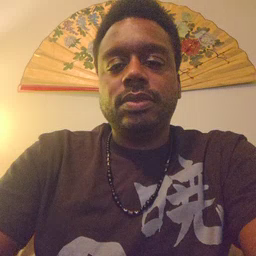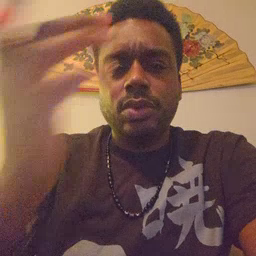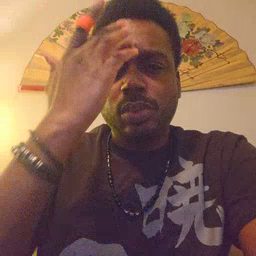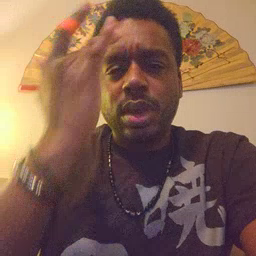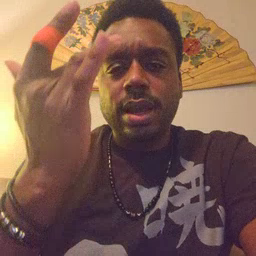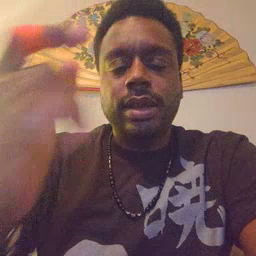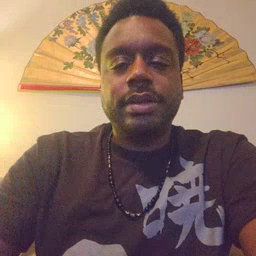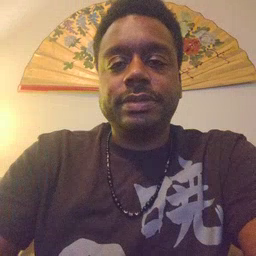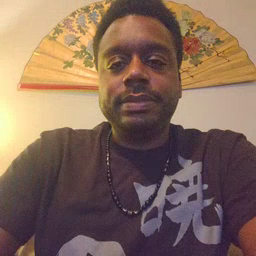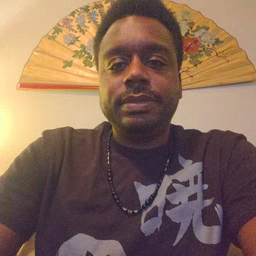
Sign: why